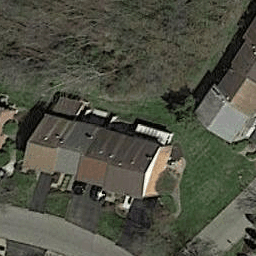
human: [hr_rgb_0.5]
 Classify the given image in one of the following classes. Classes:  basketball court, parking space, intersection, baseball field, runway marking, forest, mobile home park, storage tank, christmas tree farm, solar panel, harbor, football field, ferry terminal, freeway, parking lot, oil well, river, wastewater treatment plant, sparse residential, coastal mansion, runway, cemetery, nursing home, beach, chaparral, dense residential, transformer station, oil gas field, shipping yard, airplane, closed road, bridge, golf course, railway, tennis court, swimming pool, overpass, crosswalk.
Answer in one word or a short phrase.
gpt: sparse residential